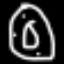
Label: donut